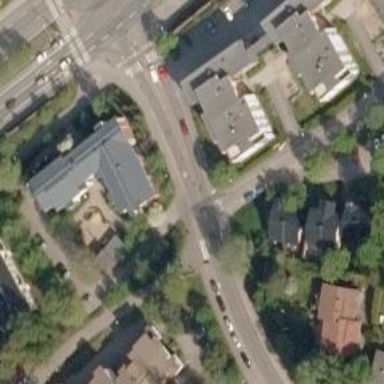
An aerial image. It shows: Unmarked crossing.